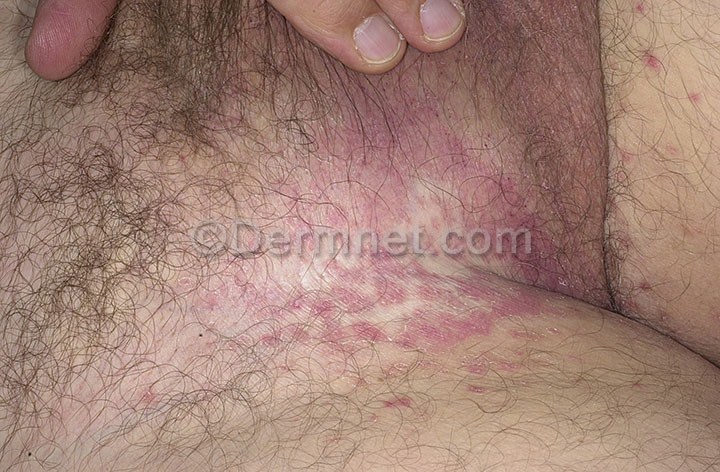
Disease: Tinea Ringworm Candidiasis and other Fungal Infections